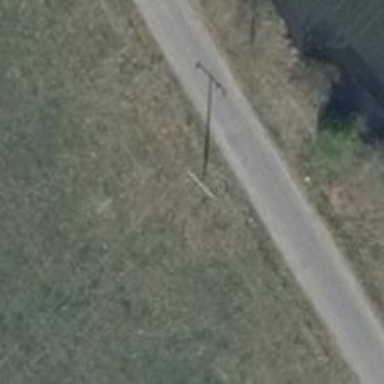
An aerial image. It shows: Power pole.